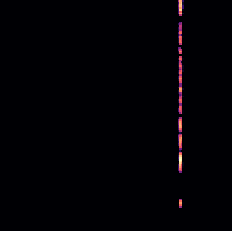
Sound class: Sea waves